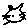
Label: cat